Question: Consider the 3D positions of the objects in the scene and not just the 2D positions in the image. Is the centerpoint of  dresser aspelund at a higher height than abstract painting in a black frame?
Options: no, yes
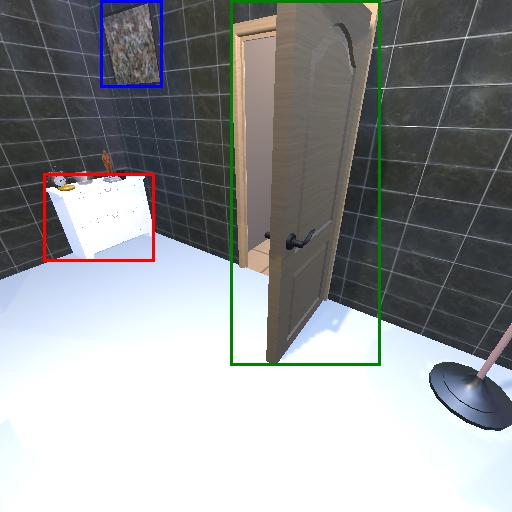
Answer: no